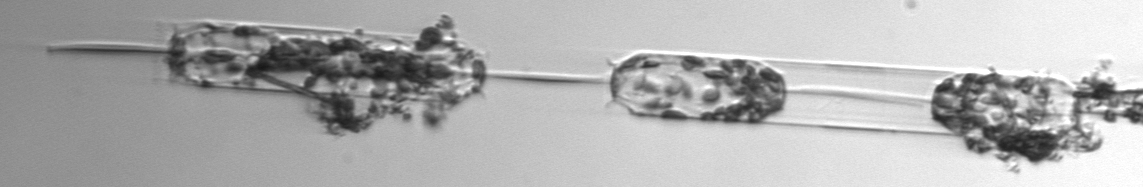
Label: Ditylum_brightwellii